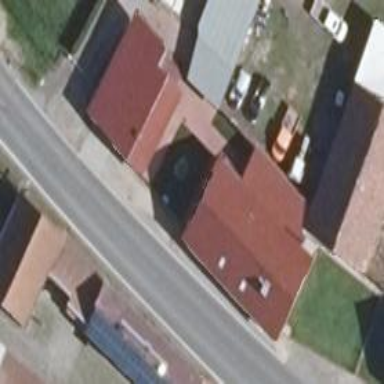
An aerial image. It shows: House with flat maroon roof.